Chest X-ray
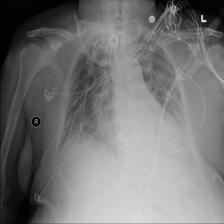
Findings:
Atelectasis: negative
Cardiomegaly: negative
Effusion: positive
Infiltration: negative
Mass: negative
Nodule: negative
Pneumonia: negative
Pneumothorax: negative
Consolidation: negative
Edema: negative
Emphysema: negative
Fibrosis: negative
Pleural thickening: negative
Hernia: negative